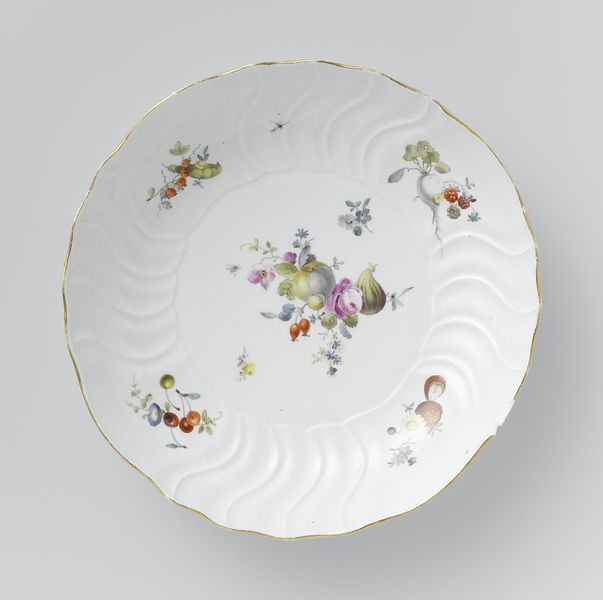
Titel: Schotel, veelkleurig beschilderd met Deutsche Blumen, insekten en vruchten
Künstler: Meissener Porzellan Manufaktur
Standort: Amsterdam
Institution: Rijksmuseum
Schlagwörter: beige, blue, red, white, gold, green, decorative, flowers, pattern, pink, brown, flower, apple, fruit, tree, orange, gilt, purple, glass, violet, ceramic, floral, leaf, china, dish, plate, light blue, porcelain, vines, stem, cherry, edge, plum, insects, rim, acorn, figs, cherries, porcelaine, meissen, violets, raspberry, raspberries, percelaine